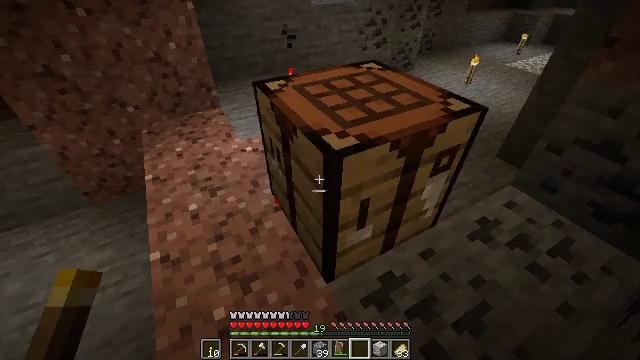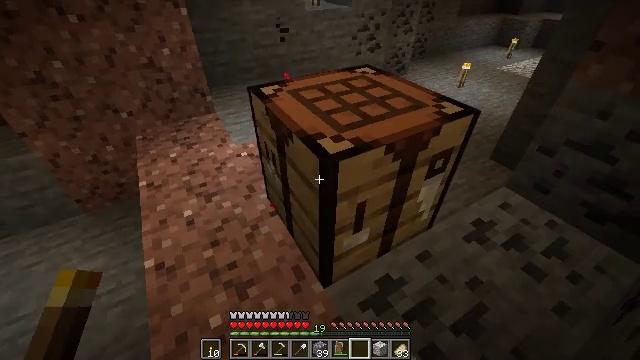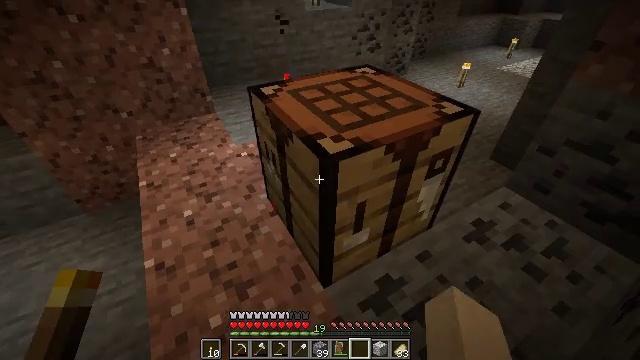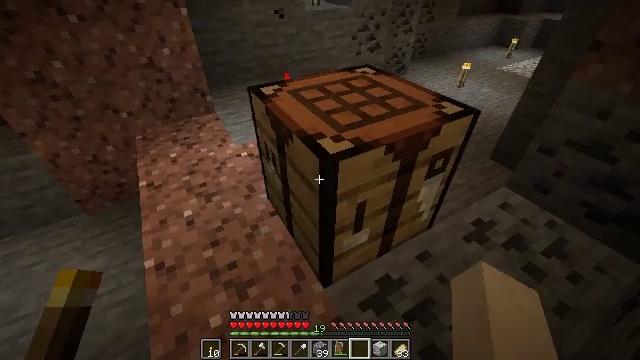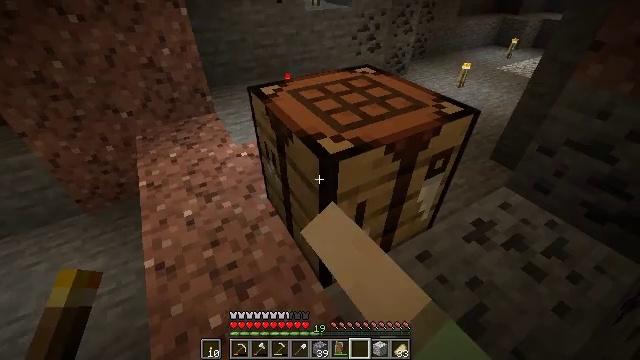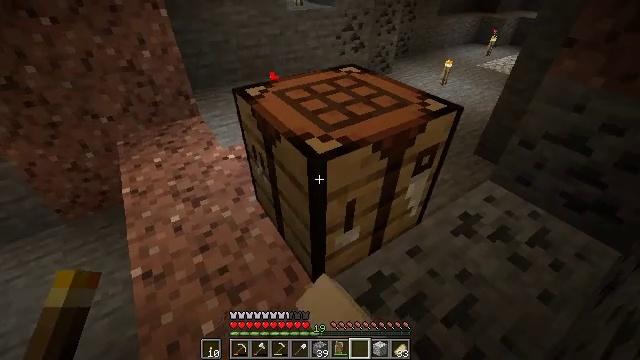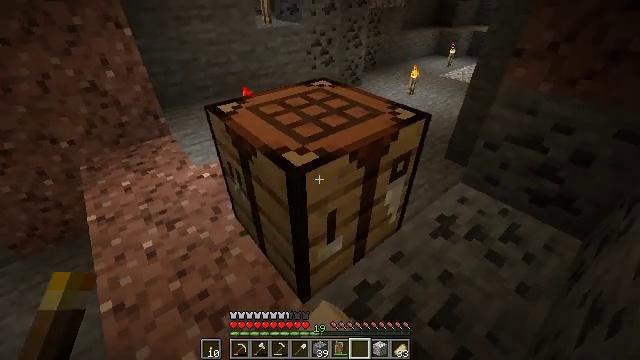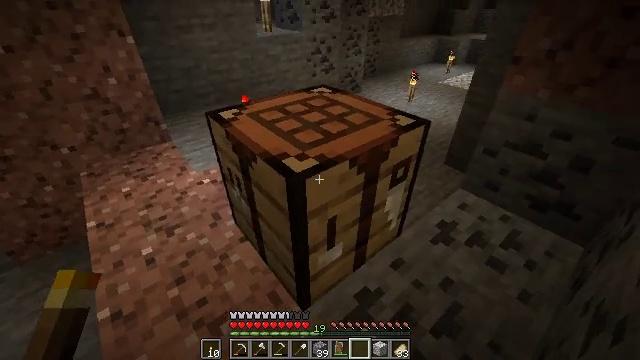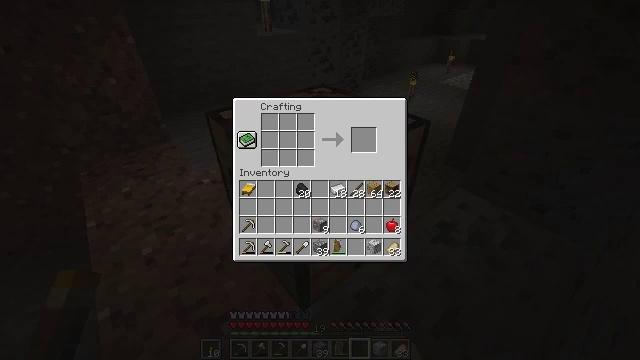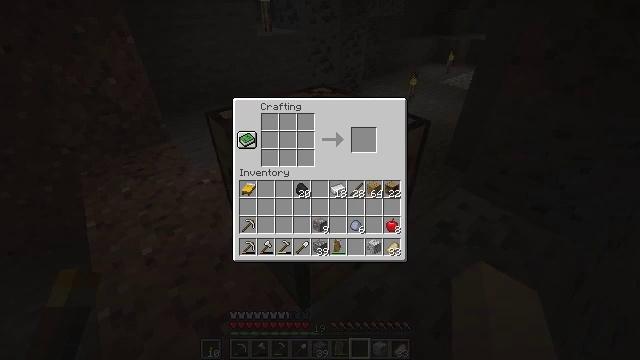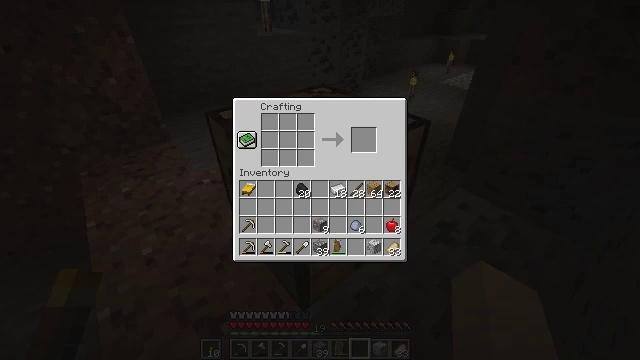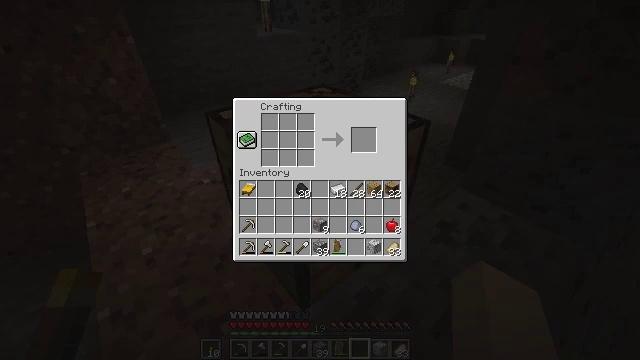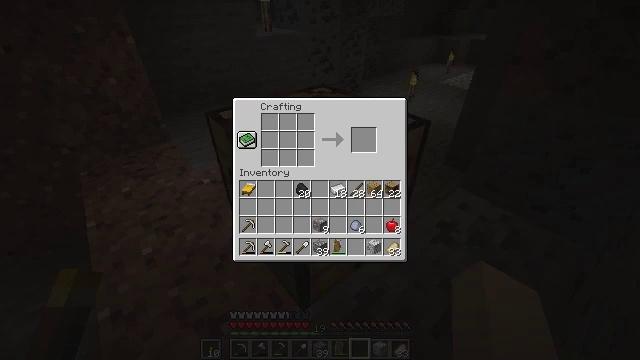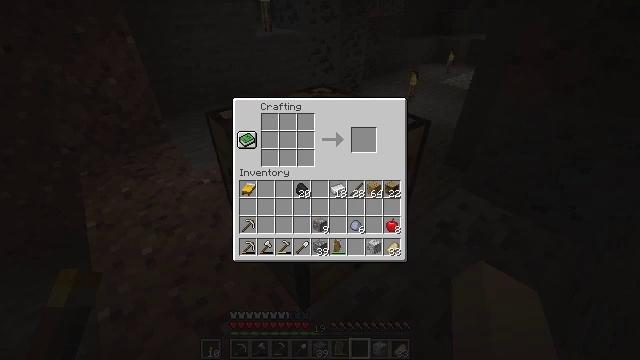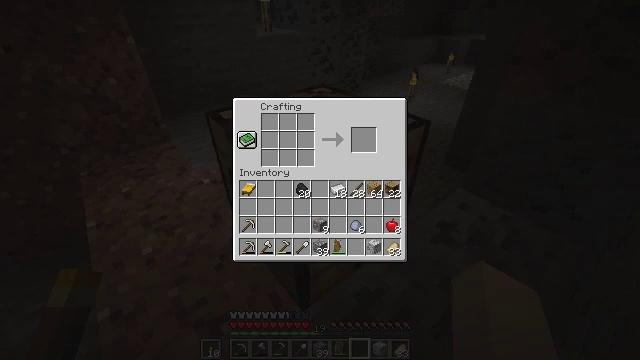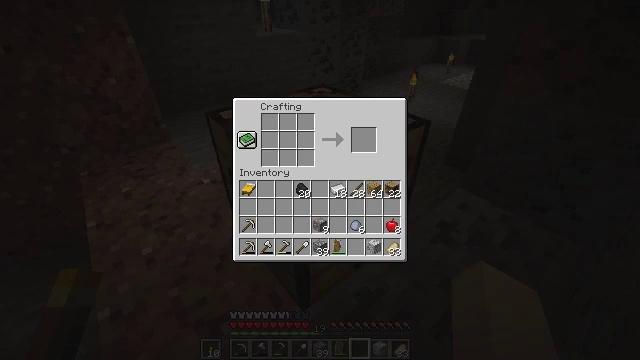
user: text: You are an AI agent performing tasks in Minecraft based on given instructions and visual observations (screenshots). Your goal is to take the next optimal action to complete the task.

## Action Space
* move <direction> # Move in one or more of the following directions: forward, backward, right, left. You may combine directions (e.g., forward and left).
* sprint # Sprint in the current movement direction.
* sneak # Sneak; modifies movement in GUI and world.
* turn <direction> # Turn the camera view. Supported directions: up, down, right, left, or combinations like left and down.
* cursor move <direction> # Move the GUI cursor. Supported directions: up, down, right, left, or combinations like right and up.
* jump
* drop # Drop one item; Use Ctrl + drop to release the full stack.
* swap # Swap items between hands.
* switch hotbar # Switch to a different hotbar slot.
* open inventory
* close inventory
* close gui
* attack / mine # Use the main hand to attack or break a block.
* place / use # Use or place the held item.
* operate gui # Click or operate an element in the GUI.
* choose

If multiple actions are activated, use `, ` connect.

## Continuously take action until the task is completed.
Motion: motion action
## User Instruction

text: Open crafting interface and create a bucket.
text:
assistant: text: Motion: turn right
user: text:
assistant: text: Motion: no_op
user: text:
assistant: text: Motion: use / place
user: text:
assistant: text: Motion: use / place
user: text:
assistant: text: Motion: turn right, use / place
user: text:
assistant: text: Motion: turn right and up
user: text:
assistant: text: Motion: turn up
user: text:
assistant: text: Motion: open gui
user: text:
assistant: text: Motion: no_op
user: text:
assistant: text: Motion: no_op
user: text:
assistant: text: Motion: cursor move right
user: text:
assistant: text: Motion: cursor move right
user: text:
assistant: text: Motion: no_op
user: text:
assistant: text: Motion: no_op
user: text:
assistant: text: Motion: no_op
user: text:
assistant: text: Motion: cursor move left and down
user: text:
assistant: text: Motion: cursor move left
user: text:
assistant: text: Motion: no_op
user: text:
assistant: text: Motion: no_op
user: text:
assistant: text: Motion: no_op
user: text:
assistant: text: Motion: operate gui
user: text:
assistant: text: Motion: operate gui
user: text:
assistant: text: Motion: cursor move left and up
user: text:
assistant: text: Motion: cursor move left and up
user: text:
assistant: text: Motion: cursor move left and up
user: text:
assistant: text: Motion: no_op
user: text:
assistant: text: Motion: no_op
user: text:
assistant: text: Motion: no_op
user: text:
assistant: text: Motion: choose
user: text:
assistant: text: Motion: choose